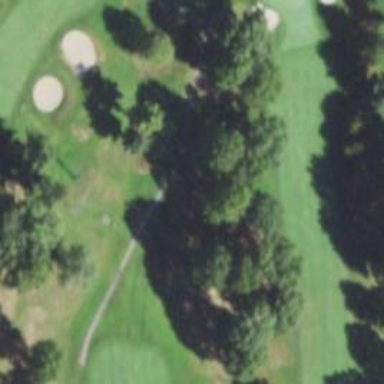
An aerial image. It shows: Path for both road and golf.